Chest X-ray. View position: AP
Patient age: 67
Patient sex: F
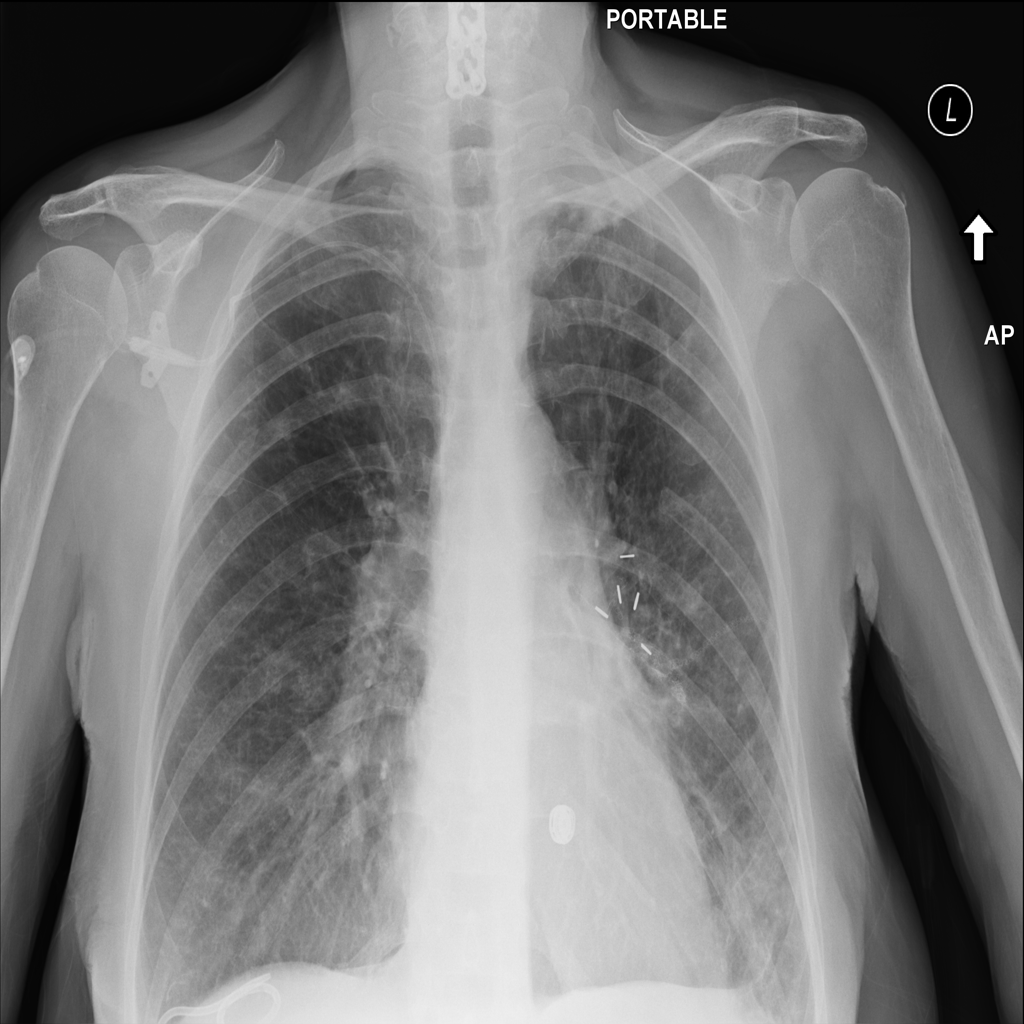
Finding: Pneumothorax